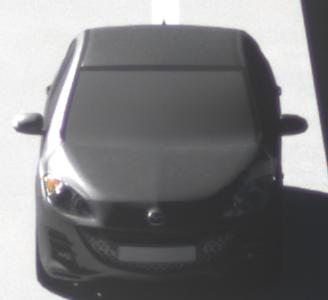
Make: Mazda
Model: 3 1.6
Detailed model: 3 (BL)
Model produced from: 2009/05
Model produced until: 2010/12
Doors: 5
Color: gray
Road condition: dry road
Daytime: morning or afternoon
Contrast: high contrast